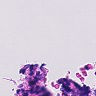
Metastatic tissue present: no